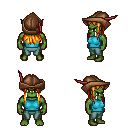
a pixel art fantasy rpg character, male body template, orc, green skin, teal sleeveless shirt, teal pants, light blonde unkempt hairstyle, leather cap, four views (front, back, left, right), 2x2 character sprite sheet, small pixel art, hard edges, no anti-aliasing